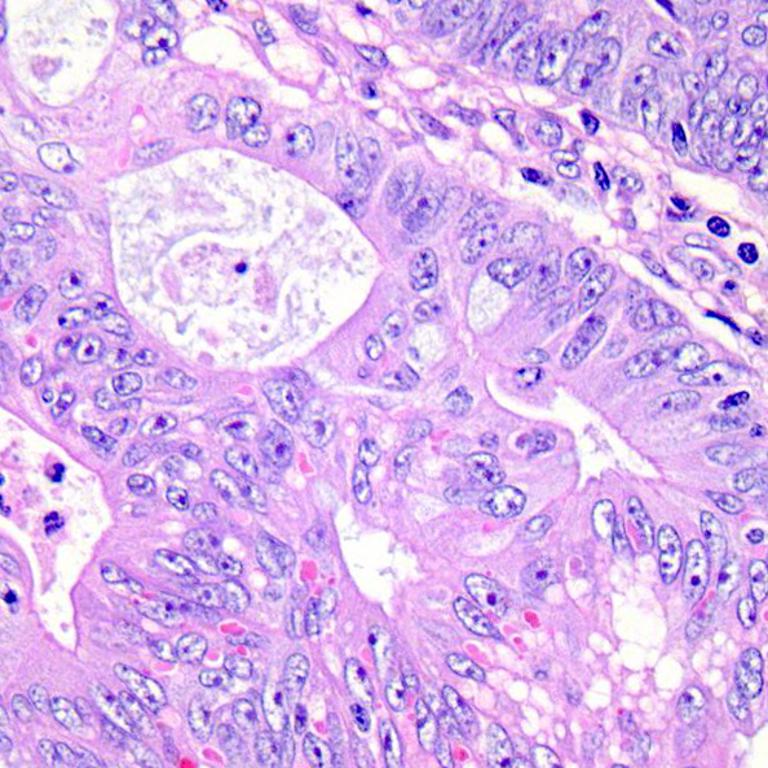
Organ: colon
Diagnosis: adenocarcinomas